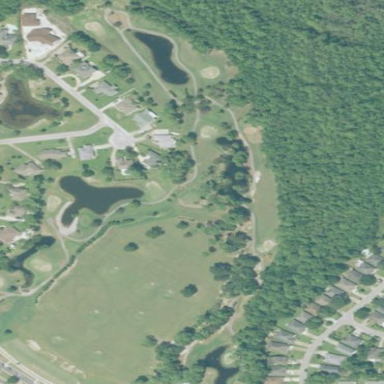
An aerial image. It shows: Golf course.